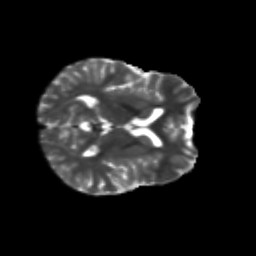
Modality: T2w
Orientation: axial
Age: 9
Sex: female
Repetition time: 9.512 s
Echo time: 0.089 s